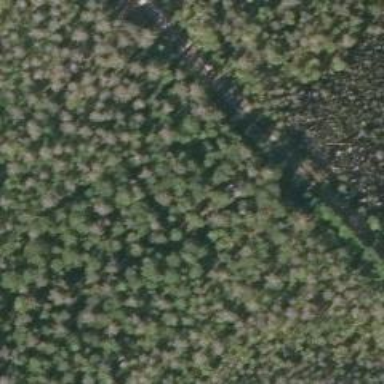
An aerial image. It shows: Needle-leaved woodland.